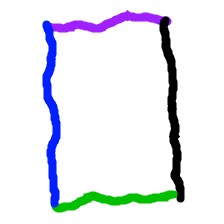
Shape: rectangle